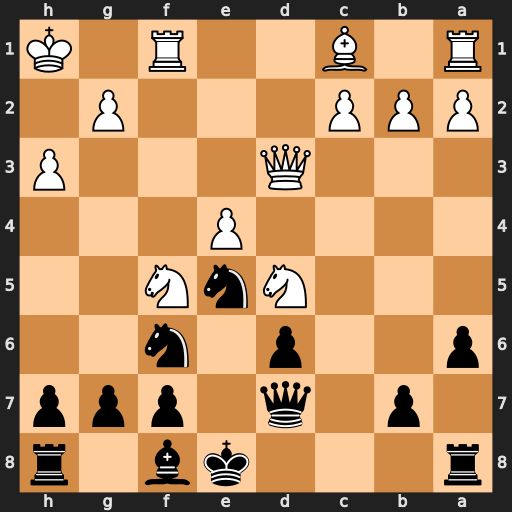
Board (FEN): r3kb1r/1p1q1ppp/p2p1n2/3NnN2/4P3/3Q3P/PPP3P1/R1B2R1K
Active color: b
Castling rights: kq
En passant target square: -
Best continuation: Nxd3 Nxf6+ gxf6